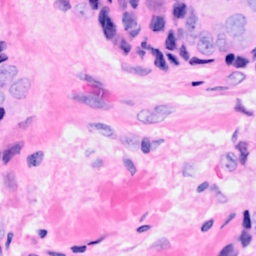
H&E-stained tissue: Breast